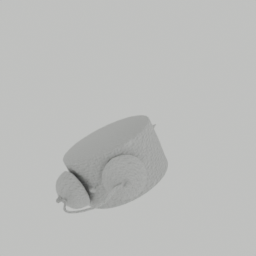
Label: electronics